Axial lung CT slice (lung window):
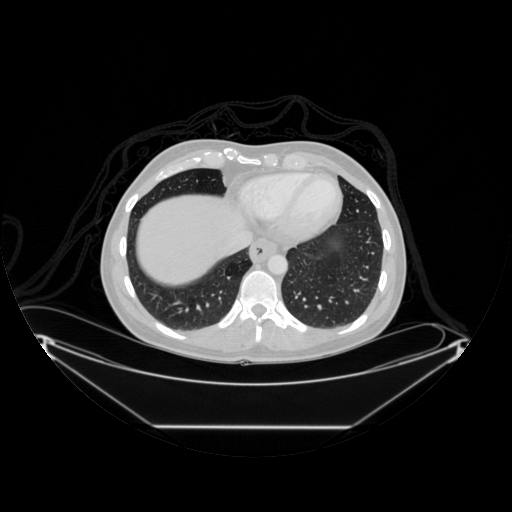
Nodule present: no